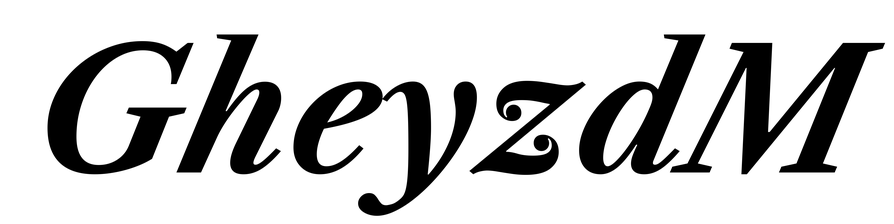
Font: LibreCaslonText-Italic_Bold_Italic